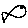
Label: fish